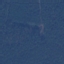
Land use / land cover class: Forest